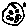
Label: moon